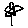
Label: flower